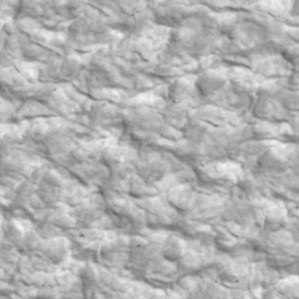
Label: non_frost